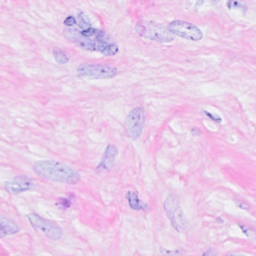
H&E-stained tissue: Breast